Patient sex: F
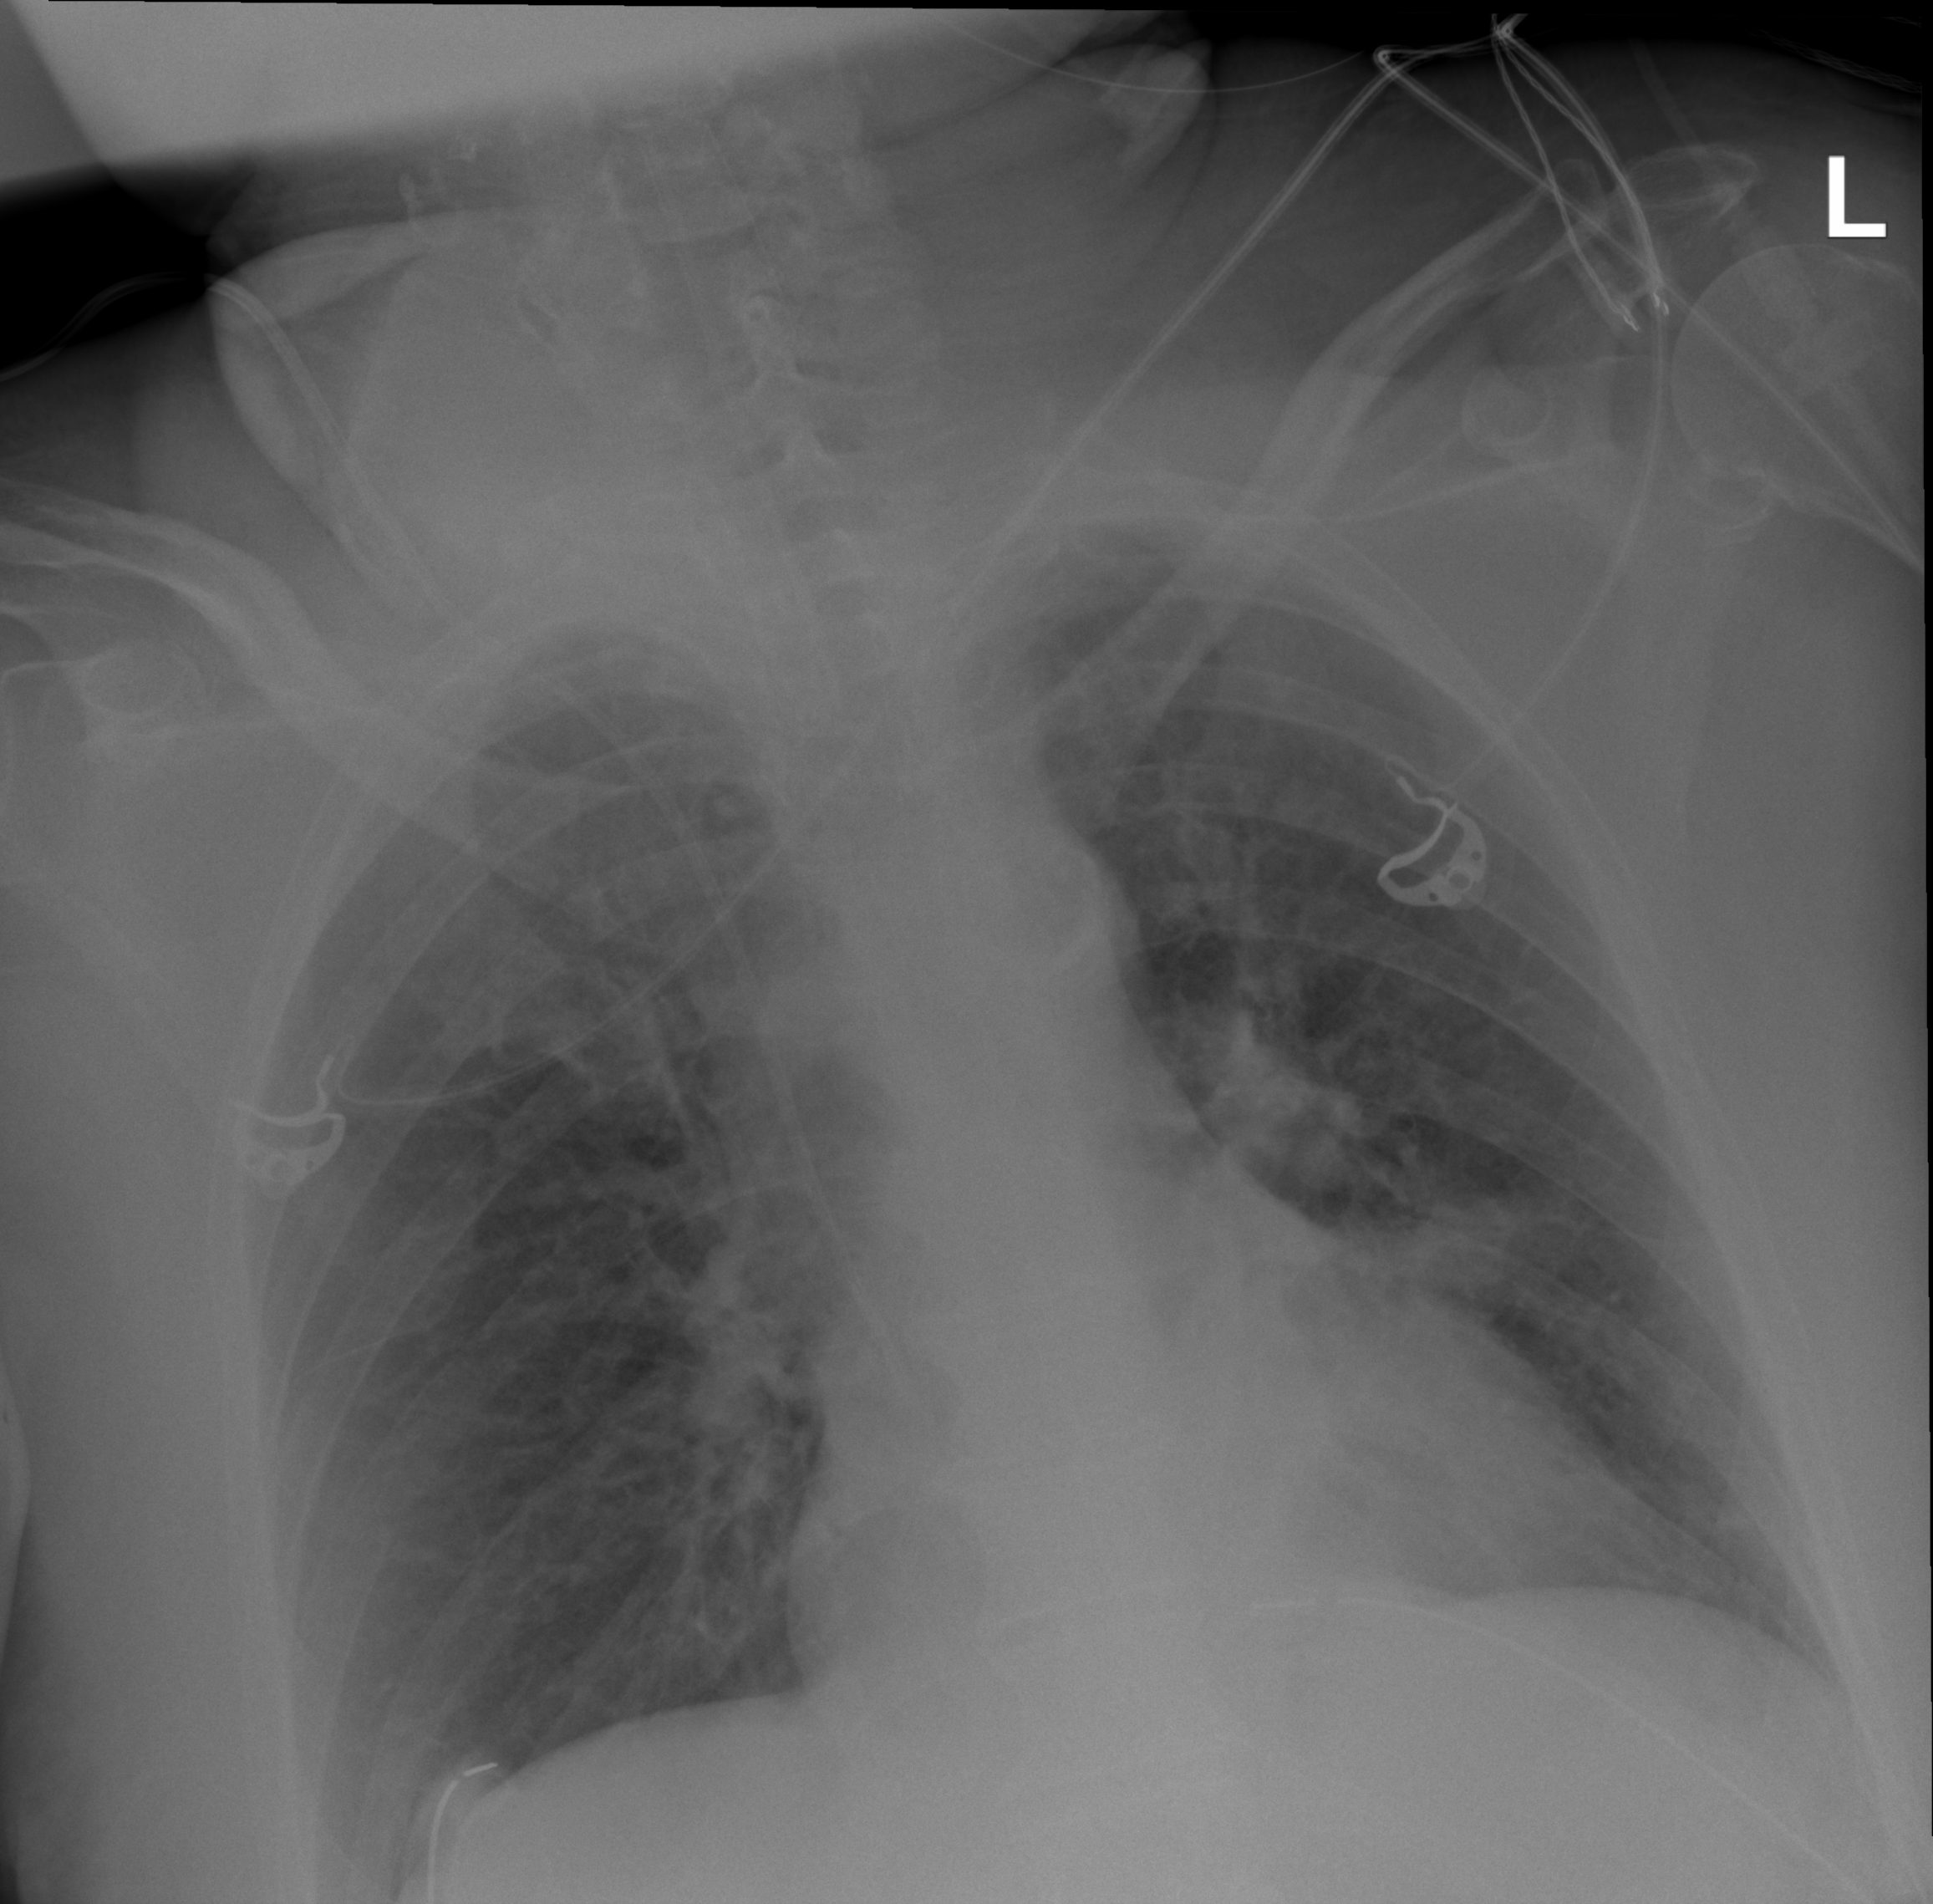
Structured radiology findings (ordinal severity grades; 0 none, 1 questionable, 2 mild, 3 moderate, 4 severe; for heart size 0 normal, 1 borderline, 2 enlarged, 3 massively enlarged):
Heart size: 1
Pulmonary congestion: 2
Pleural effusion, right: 0
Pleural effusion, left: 0
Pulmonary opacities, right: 0
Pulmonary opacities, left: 0
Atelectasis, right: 2
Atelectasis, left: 2